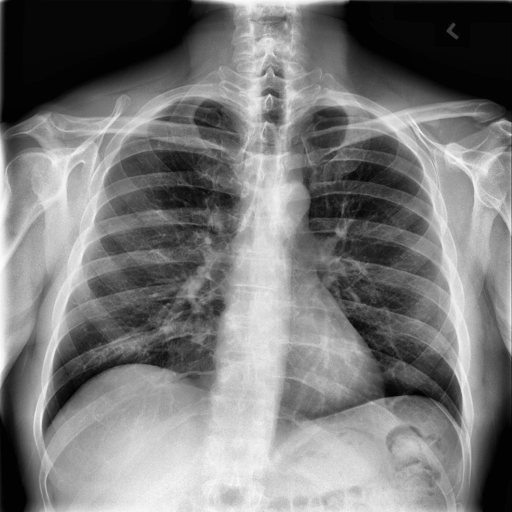
Finding: NORMAL